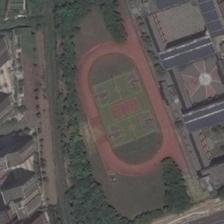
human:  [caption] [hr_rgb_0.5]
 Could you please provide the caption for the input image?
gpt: a playground surrounded by green plants is between some buildings .

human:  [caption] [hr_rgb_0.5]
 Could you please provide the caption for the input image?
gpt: a playground with two basketball fields in it is surroundeded by green plants and some buildings .

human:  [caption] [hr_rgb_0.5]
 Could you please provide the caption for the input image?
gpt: two basketball courts are surrounded by orange runway and dense woods .

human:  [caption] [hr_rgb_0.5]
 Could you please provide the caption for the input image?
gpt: an old red court and many short trees surrounded .

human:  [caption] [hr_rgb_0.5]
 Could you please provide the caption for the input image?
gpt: a playground with two basketball fields in it is semi-surrounded by many green trees .